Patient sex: M
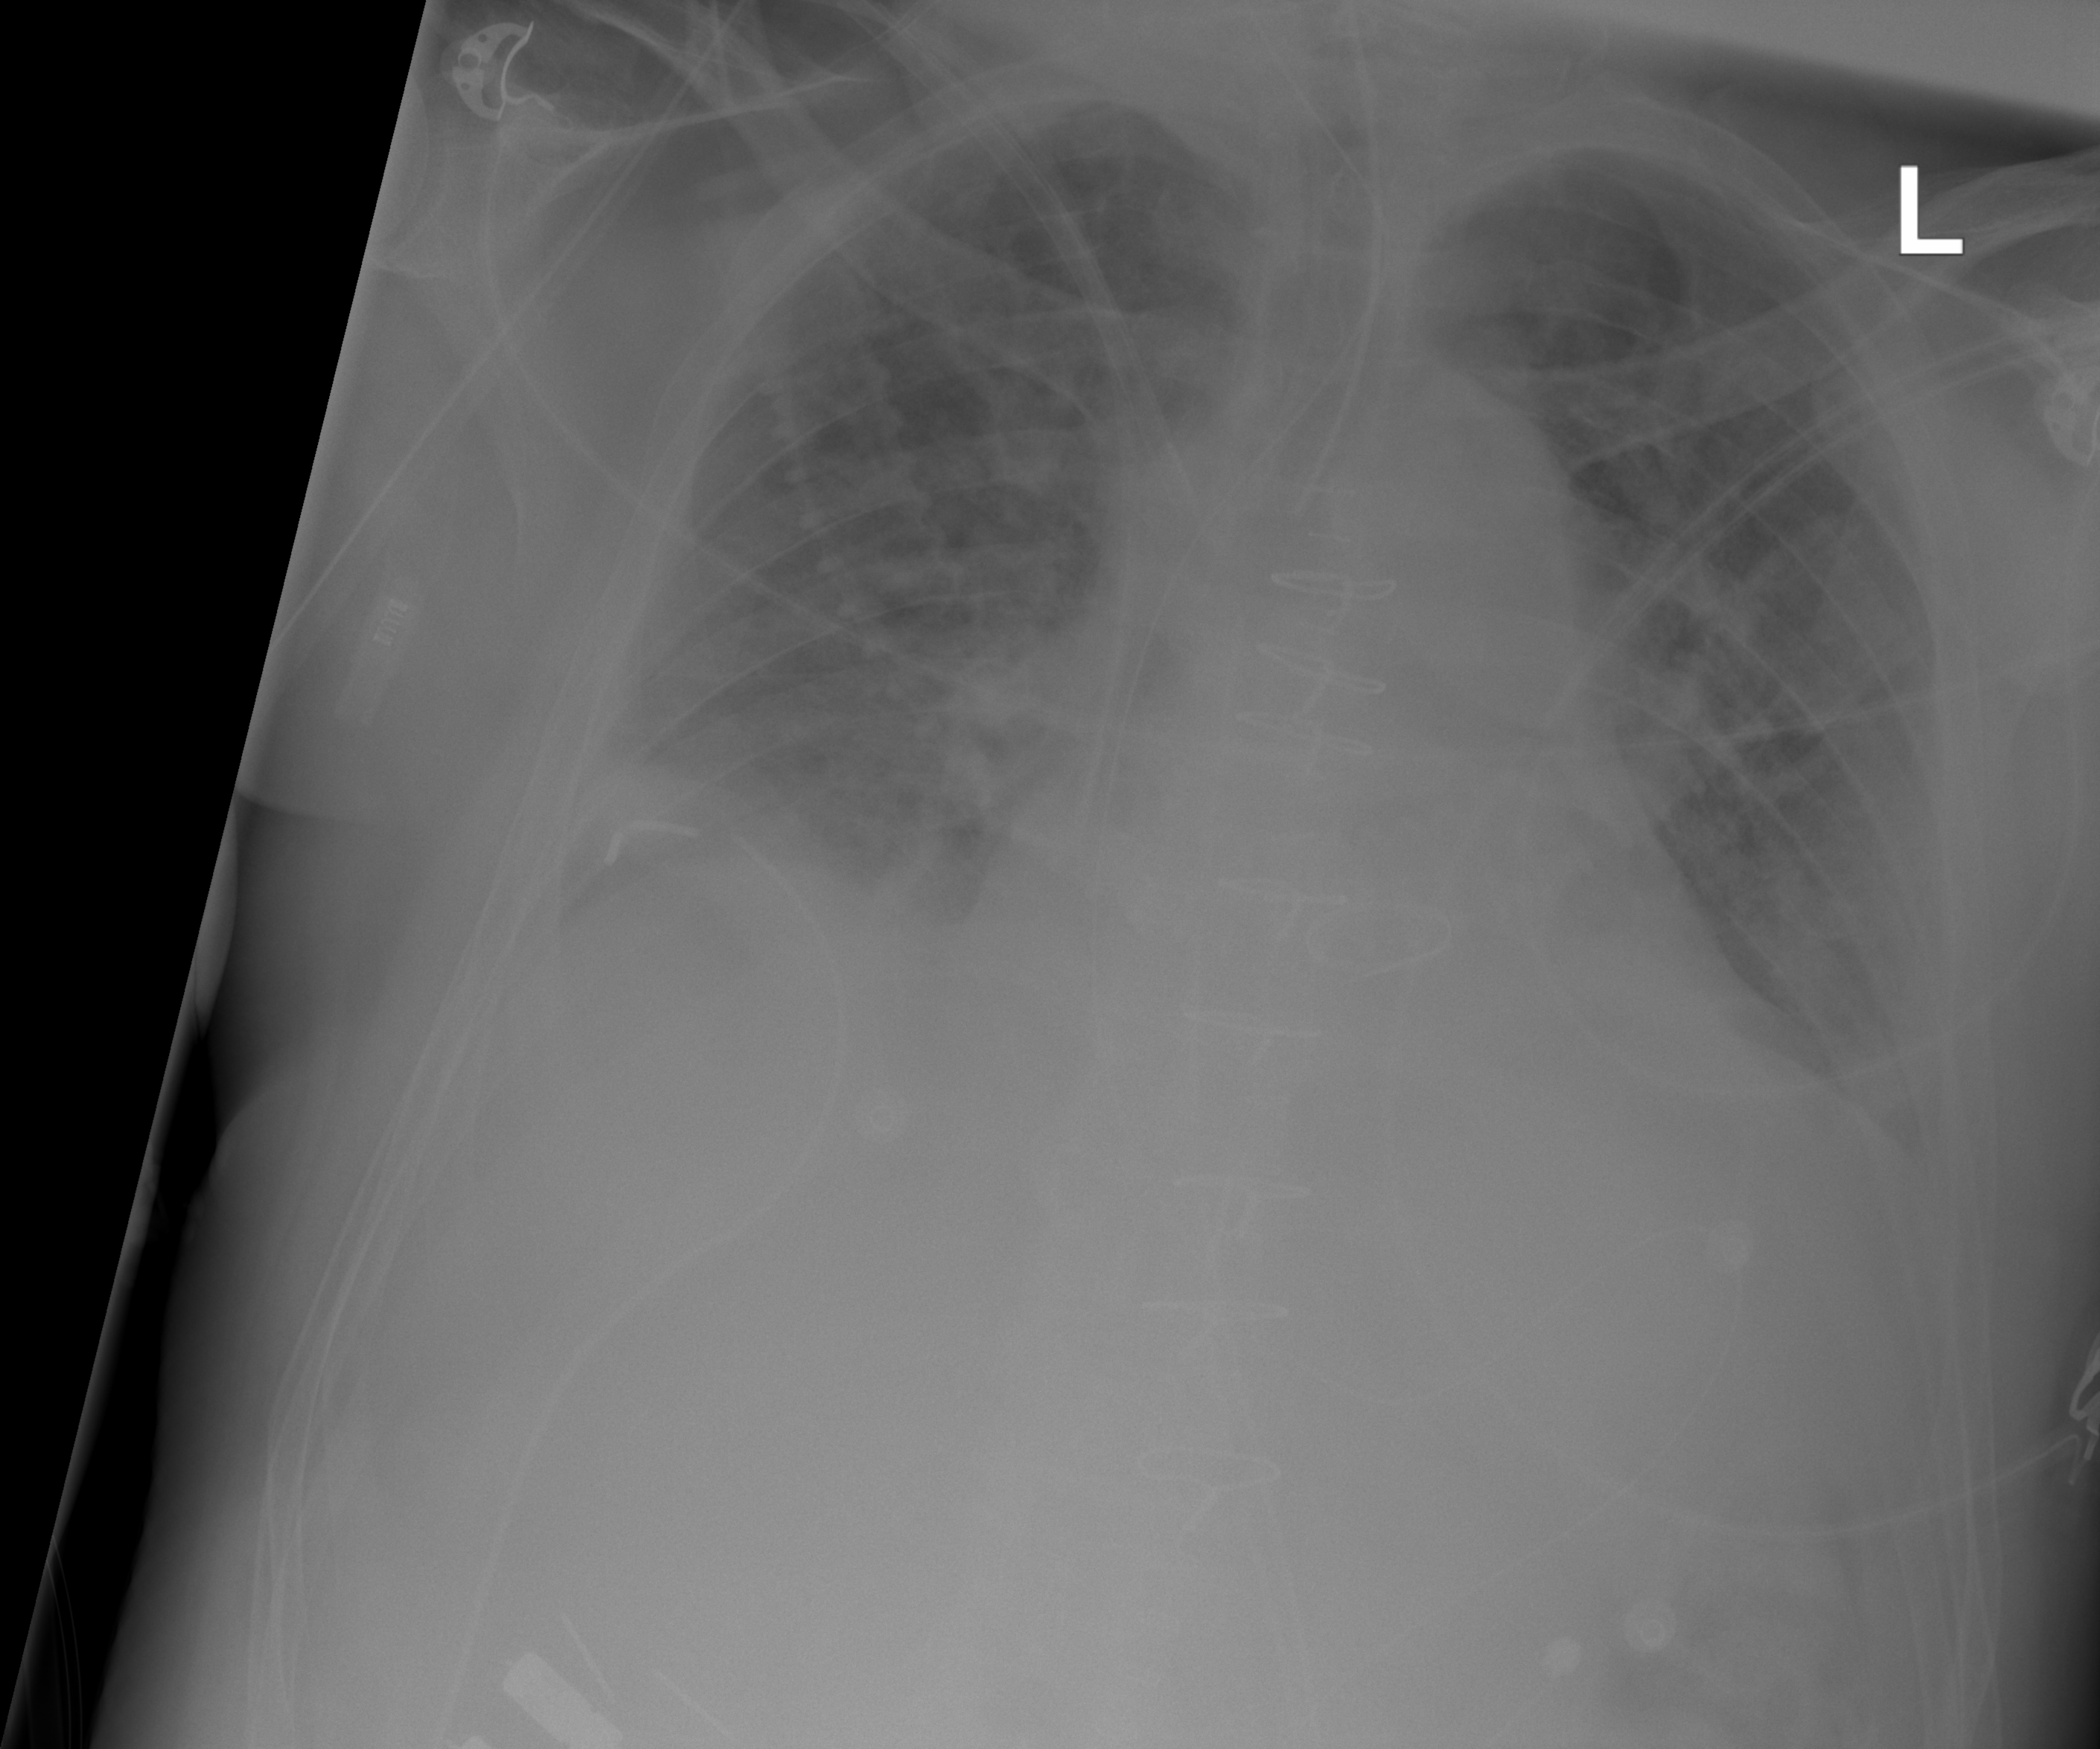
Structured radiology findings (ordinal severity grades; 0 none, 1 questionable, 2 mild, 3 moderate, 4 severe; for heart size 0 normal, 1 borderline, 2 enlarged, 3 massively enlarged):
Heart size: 2
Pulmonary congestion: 2
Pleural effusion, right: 2
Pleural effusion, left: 2
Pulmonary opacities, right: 2
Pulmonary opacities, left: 2
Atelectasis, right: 0
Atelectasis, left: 0